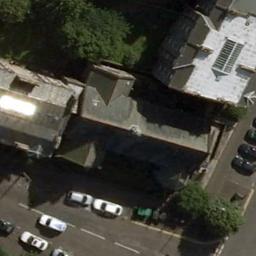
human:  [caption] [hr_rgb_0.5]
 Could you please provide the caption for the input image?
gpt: The church with a cross-shaped sloping roof and some cars are next to it .

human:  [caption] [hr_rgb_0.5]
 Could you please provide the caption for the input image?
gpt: A church with a gray roof  The main house of the church has a cross-shaped roof  There are many trees and a road around the church  There are many cars on the road .

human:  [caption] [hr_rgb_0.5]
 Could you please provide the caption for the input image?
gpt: This is a church with a scattering roof that hovers over it .

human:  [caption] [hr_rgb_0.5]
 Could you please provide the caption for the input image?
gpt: The church is between the road and trees .

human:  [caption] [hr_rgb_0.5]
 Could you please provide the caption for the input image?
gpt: Many cars are near the church .